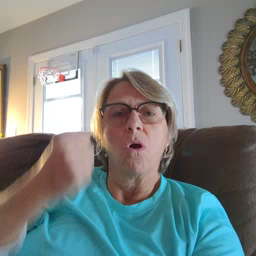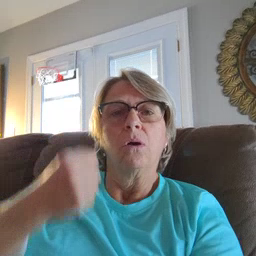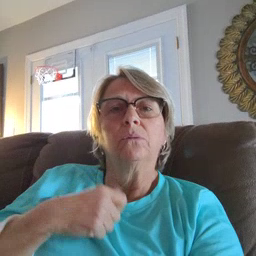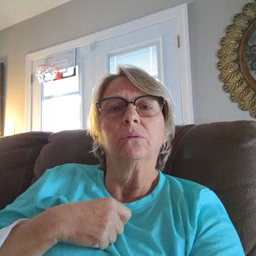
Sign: car